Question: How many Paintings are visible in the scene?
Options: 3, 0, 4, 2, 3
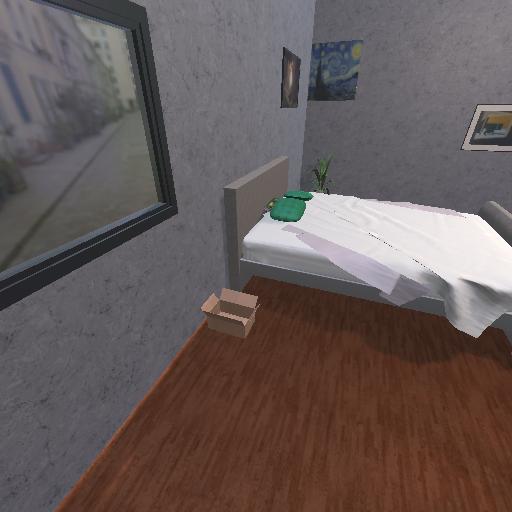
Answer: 3